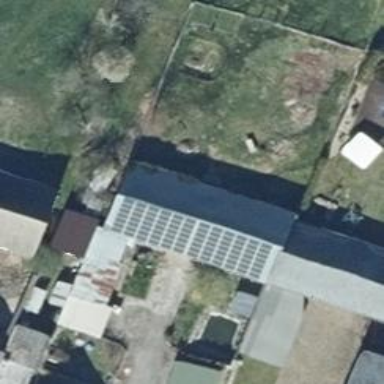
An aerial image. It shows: Small solar photovoltaic panel generator is producing electricity.